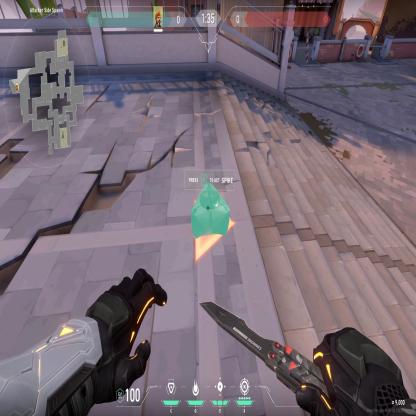
Label: dropped spike